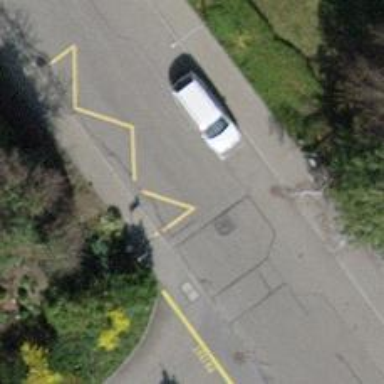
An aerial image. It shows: Public transport stop position.